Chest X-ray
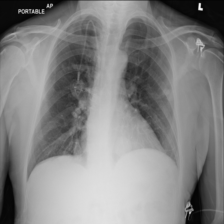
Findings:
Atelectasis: negative
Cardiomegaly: negative
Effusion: negative
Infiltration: negative
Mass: negative
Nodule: positive
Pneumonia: negative
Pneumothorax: negative
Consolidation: negative
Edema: negative
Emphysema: negative
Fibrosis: negative
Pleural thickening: negative
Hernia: negative